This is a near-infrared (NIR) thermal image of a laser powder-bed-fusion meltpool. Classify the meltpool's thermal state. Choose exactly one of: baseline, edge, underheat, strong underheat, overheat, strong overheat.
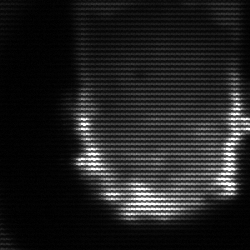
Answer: baseline